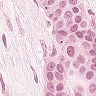
Metastatic tissue present: yes